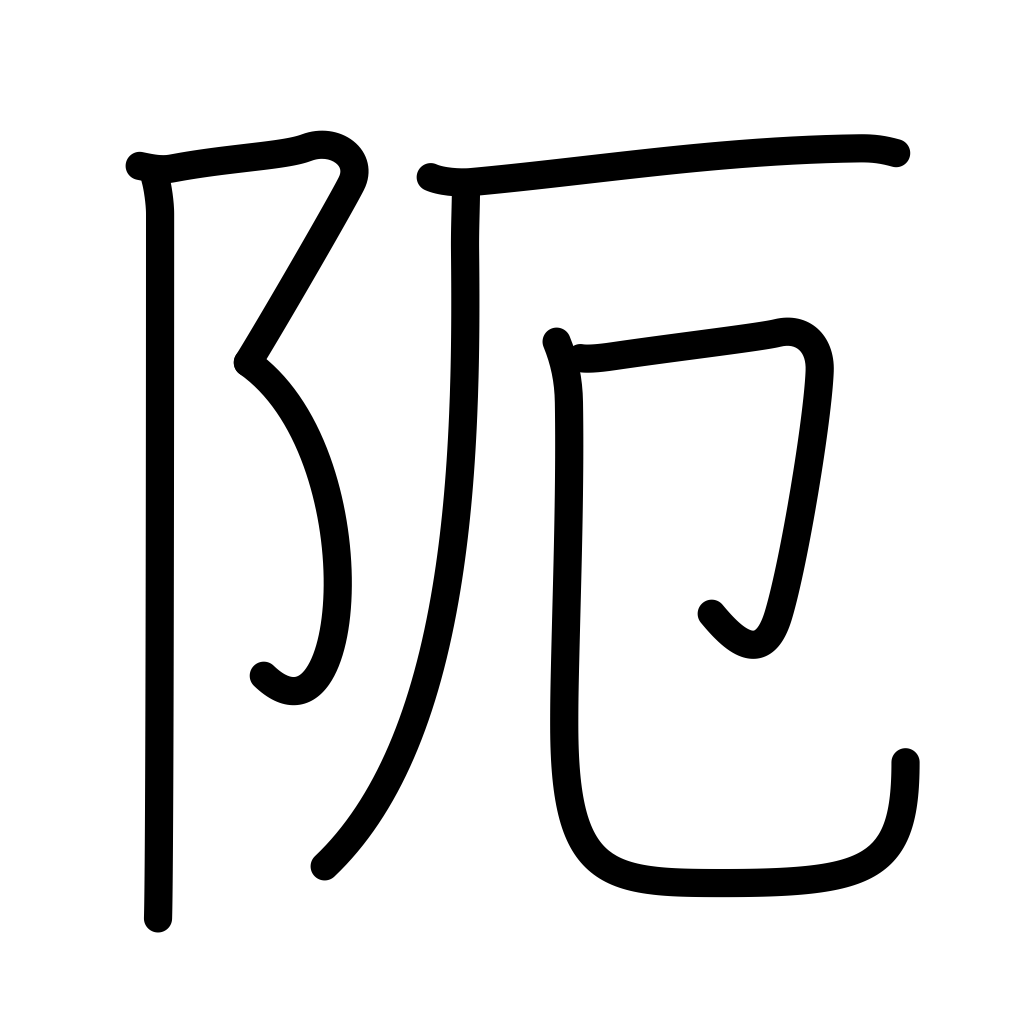
Meaning: obstruct, distress, narrow